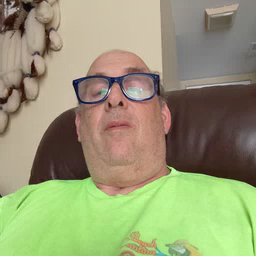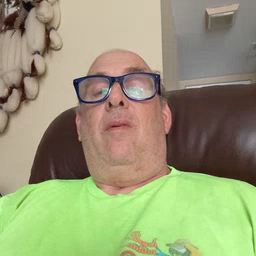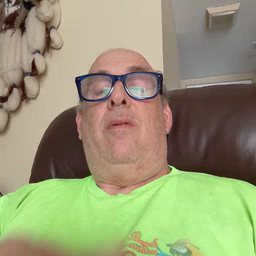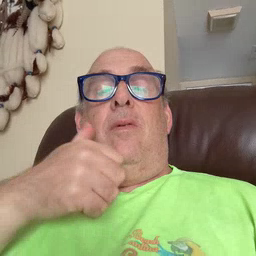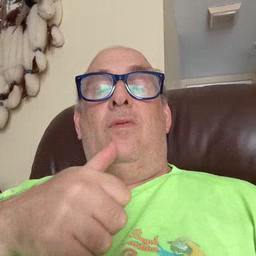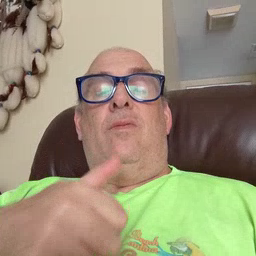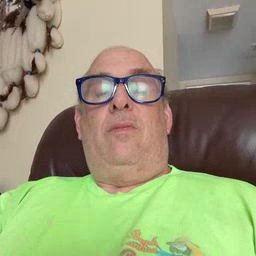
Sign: girl